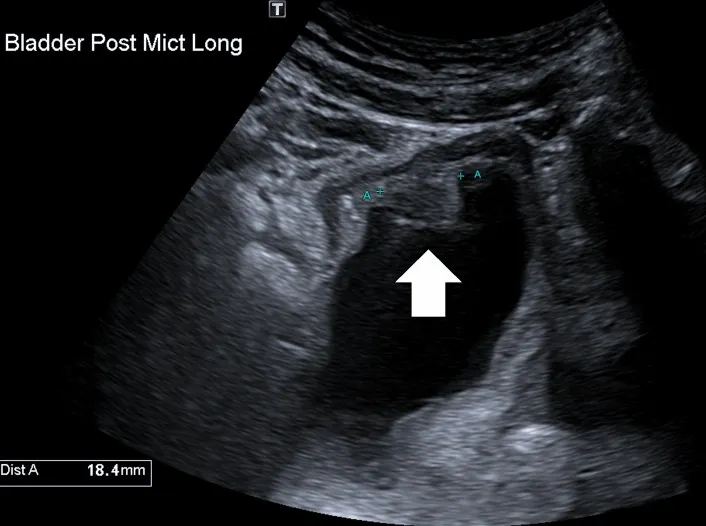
Ultrasound of the bladder: post-micturition, longitudinal view. An 18-mm mass was noted at the anterior bladder wall.
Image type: radiology (ultrasound)